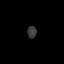
Tissue: lung
Cell type: Myeloid cells
Senescence score: 0.2068
Nuclear area (px): 115
Mean DAPI intensity: 53.974